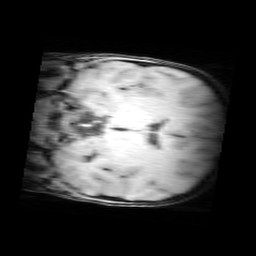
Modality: MP2RAGE
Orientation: coronal
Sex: male
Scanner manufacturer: siemens
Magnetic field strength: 3 T
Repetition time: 5 s
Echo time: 0.00368 s